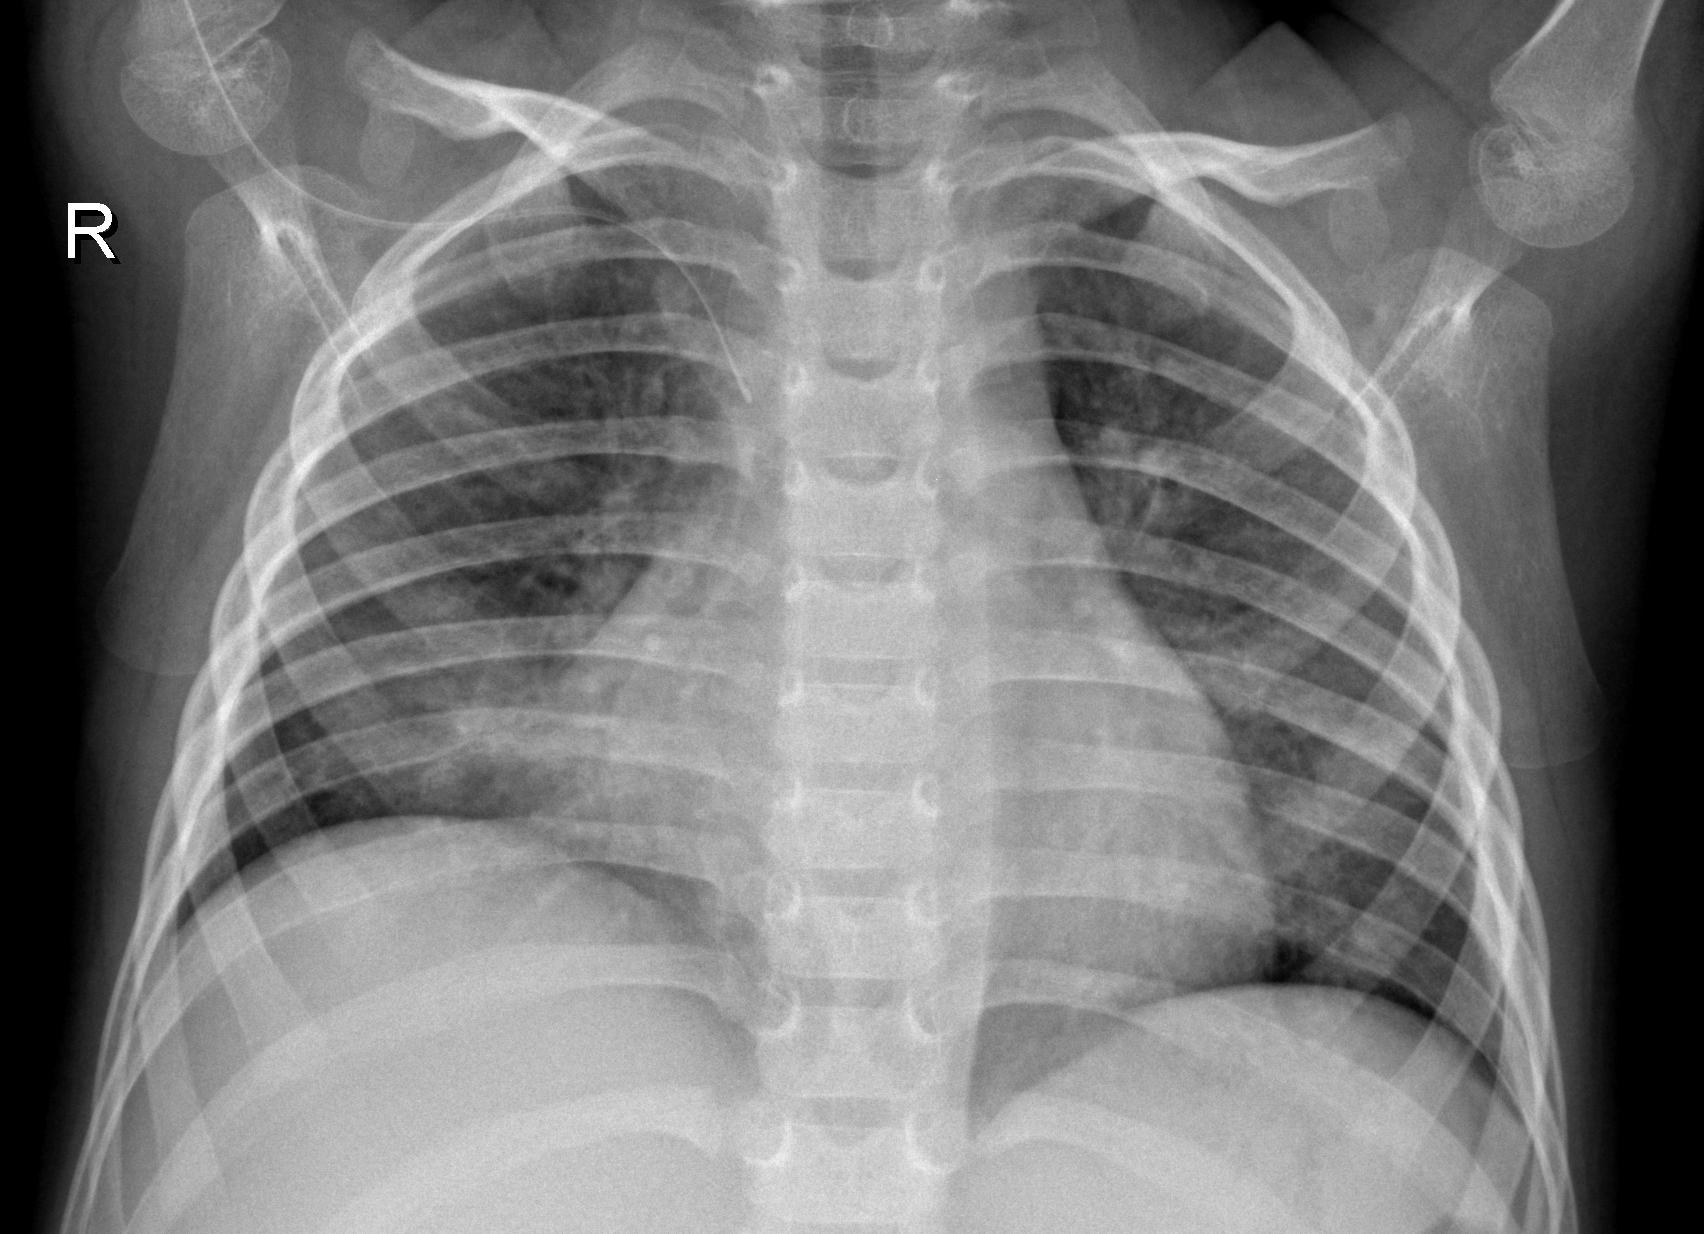
Diagnosis: PNEUMONIA